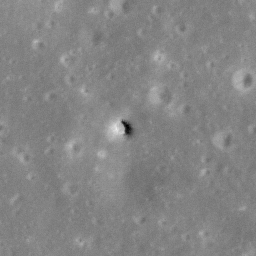
Pit: Runge Pit
Host crater: Runge Crater
Host type: impact_melt
Lunar coordinates: latitude -2.702, longitude 86.78